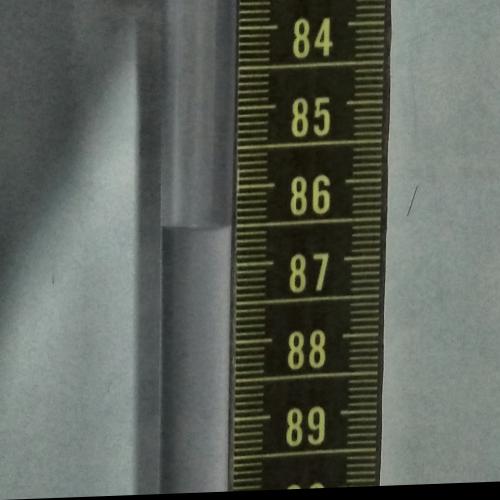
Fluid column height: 86.5 cm